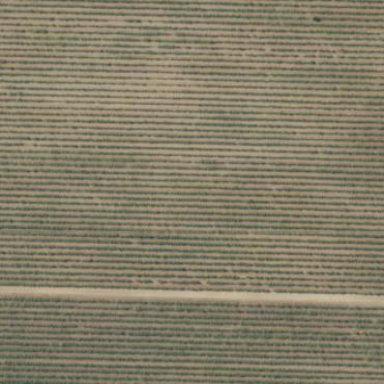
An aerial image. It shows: Vineyard with grape crops.